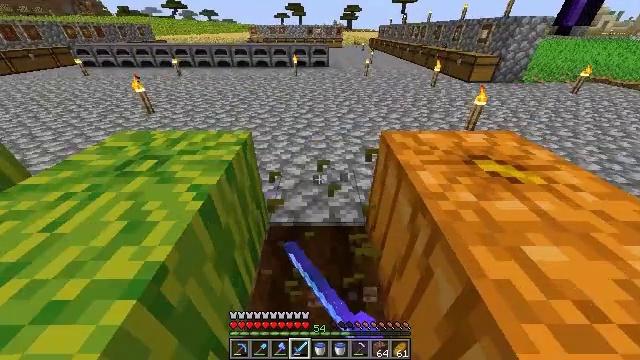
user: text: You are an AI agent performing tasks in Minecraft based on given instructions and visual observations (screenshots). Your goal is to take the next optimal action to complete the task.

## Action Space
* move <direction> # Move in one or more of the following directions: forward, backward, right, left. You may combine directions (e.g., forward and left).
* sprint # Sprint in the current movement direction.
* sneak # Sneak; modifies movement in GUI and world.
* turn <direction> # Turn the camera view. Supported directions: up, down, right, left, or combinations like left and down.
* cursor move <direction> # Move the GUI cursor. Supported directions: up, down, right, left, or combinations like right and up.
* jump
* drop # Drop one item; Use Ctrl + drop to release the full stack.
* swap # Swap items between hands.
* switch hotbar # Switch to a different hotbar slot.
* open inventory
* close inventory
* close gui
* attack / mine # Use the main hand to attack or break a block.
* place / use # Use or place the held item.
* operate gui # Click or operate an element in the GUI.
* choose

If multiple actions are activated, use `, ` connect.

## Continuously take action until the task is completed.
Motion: motion action
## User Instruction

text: Attack the attached pumpkin stem to collect it.
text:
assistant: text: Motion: sprint, attack / mine